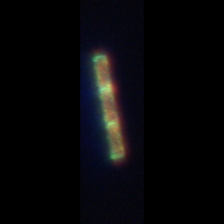
Taxon: Leptocylindrus
Group: Diatoms